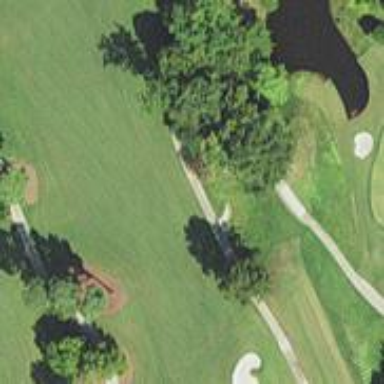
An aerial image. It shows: Grassy area designated as golf fairway.